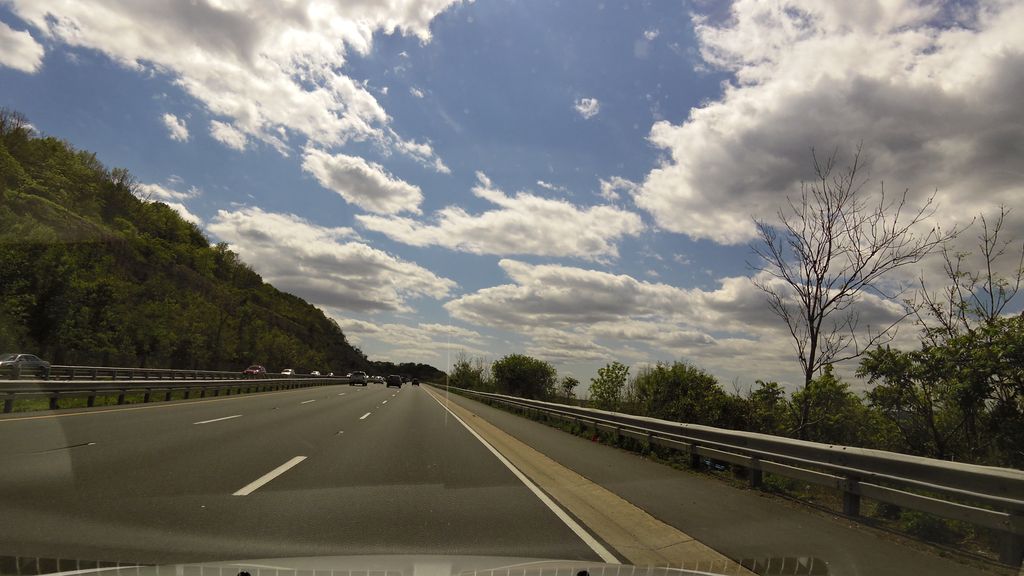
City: hamilton